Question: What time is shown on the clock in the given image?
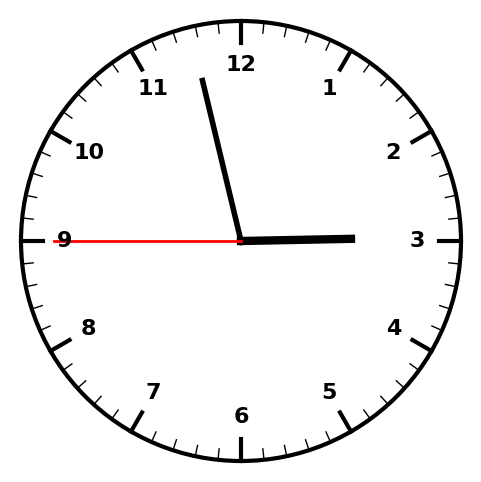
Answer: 02:57:45